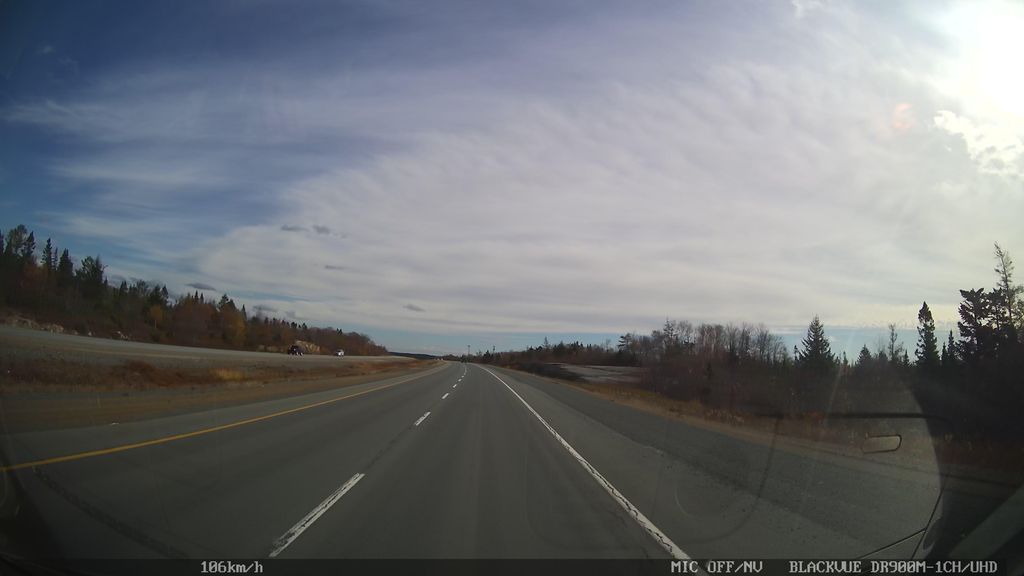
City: halifax